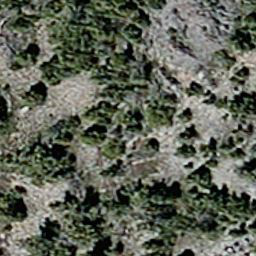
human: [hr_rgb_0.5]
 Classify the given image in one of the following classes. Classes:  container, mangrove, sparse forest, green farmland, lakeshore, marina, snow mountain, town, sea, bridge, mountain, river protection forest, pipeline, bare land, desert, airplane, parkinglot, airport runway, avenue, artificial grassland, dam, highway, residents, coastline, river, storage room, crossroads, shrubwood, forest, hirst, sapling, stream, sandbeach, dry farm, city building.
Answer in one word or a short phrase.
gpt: sparse forest